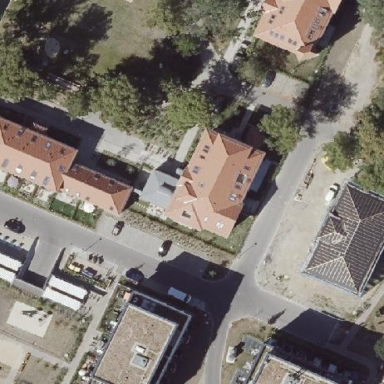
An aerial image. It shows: Hipped-roof building with apartments.